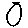
Label: moon